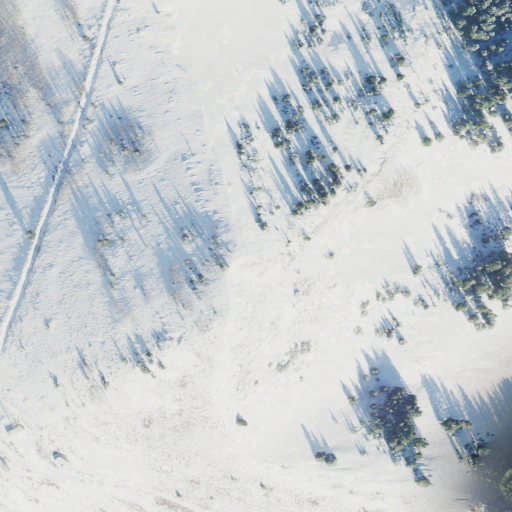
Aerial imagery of mountain in Utah named Scott Hill containing deciduous forest, shrub, evergreen forest, open development, medium intensity development, and low intensity development